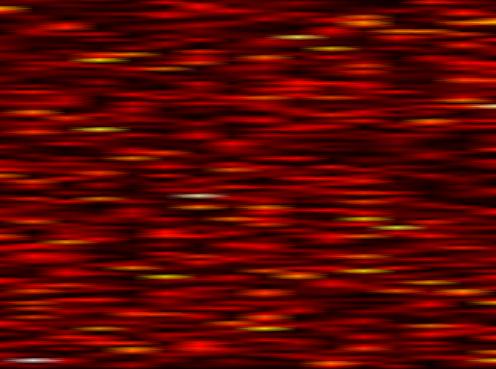
Label: FOFDM